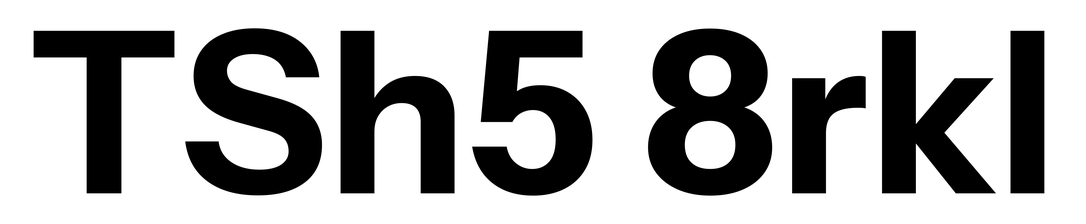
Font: InstrumentSans_Bold